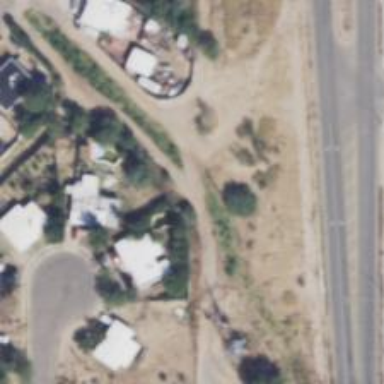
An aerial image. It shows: Alley classified as service road.